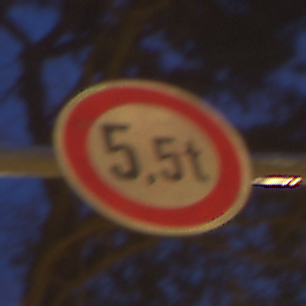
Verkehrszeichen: TatsaechlicheMasse
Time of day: Night
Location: Outdoor (Urban)
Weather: Clear
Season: NotSpecified
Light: Artificial